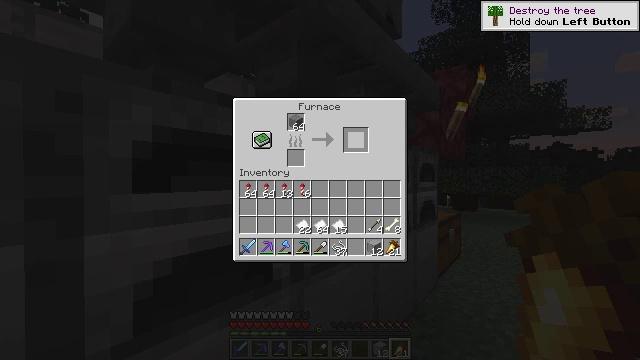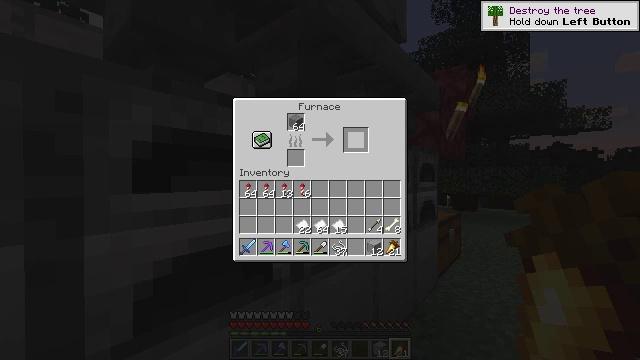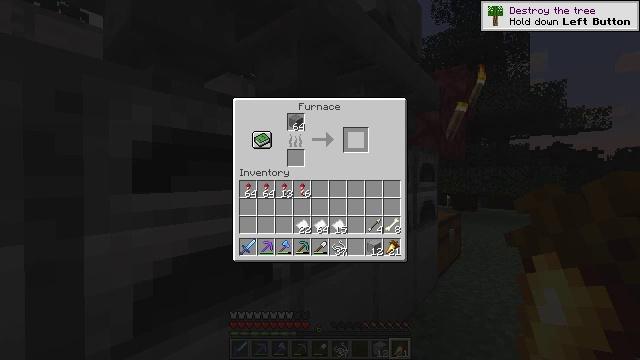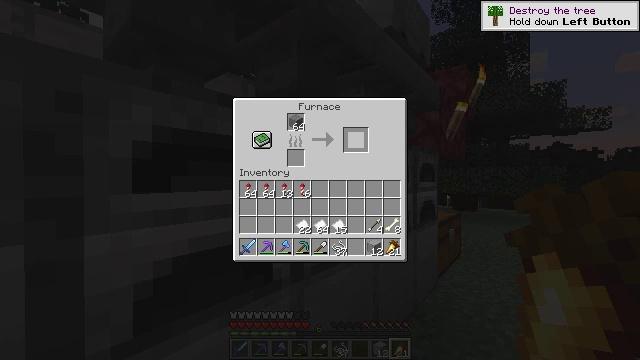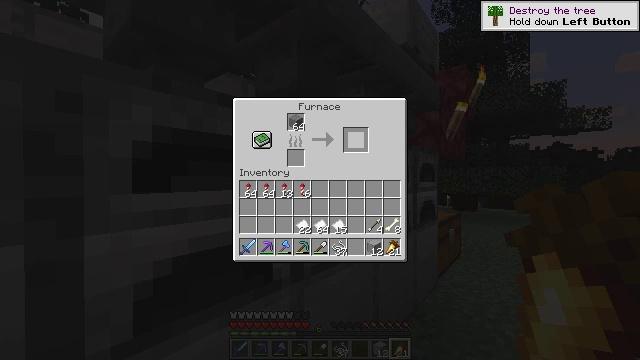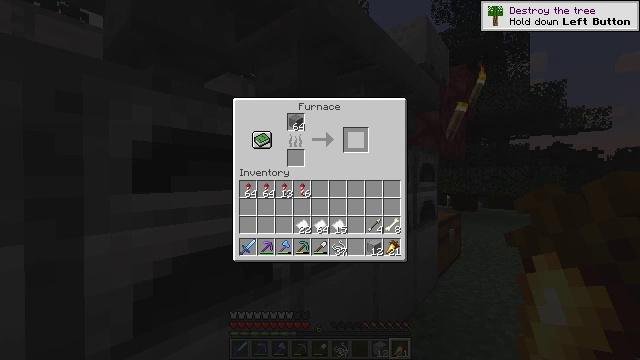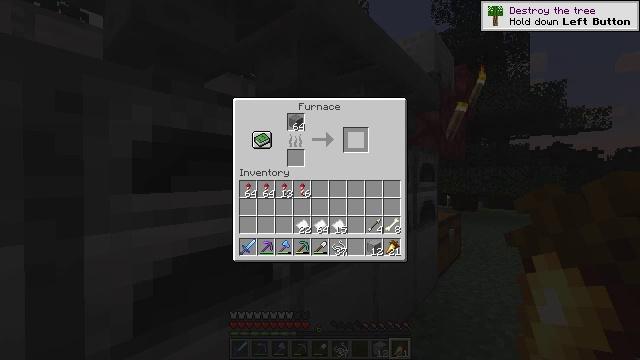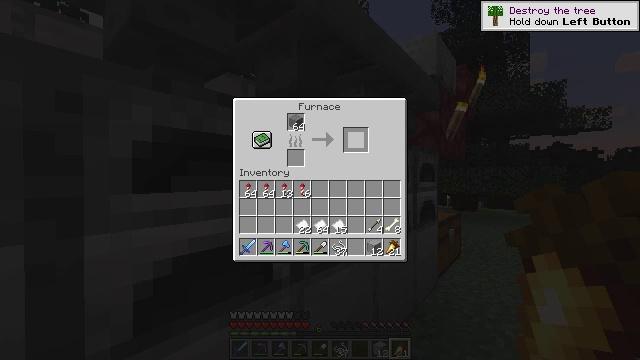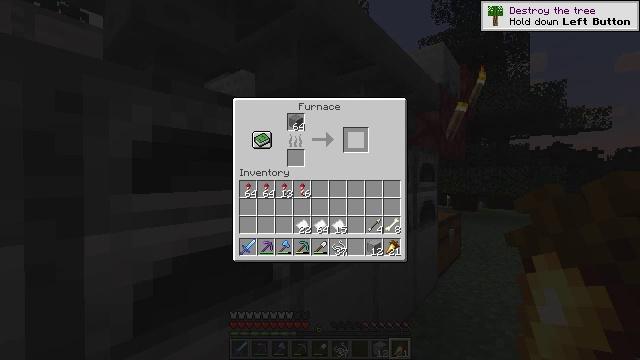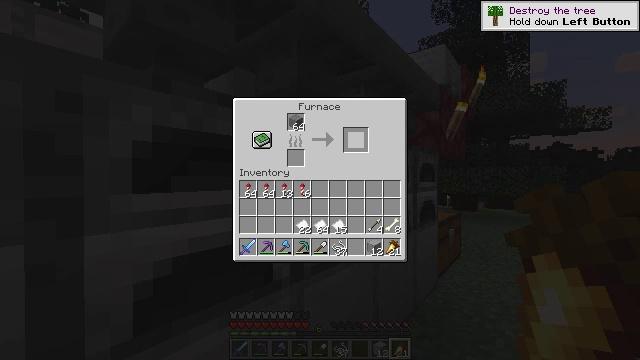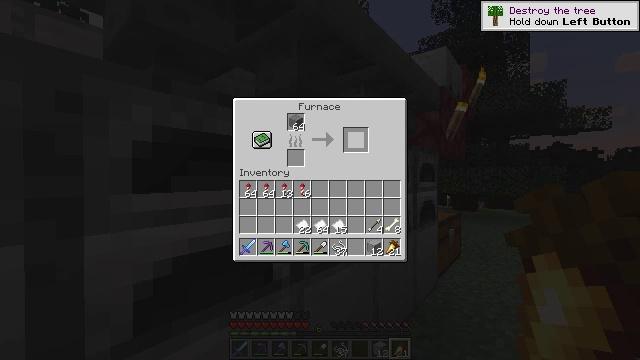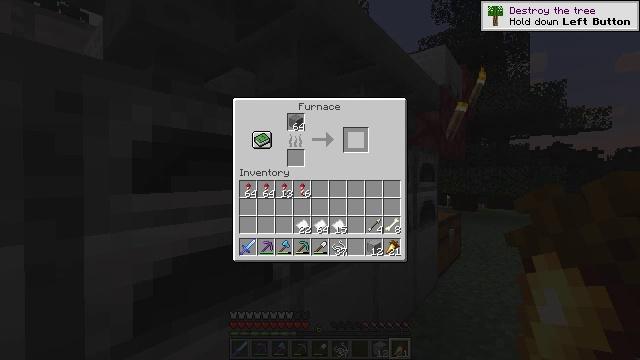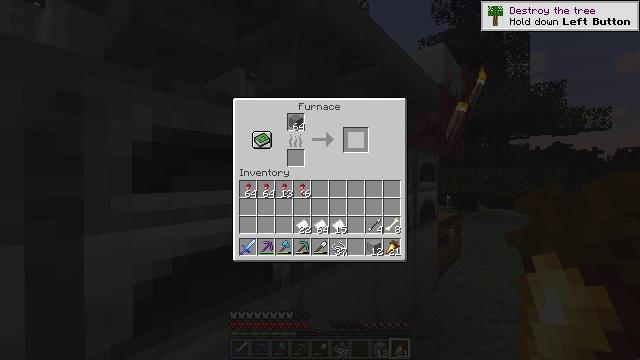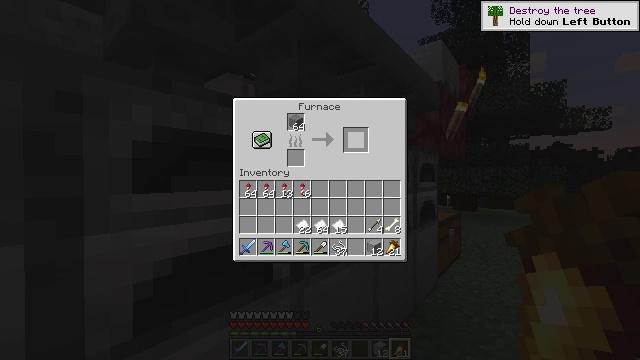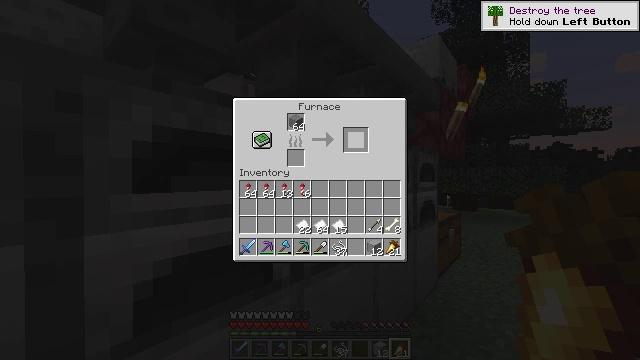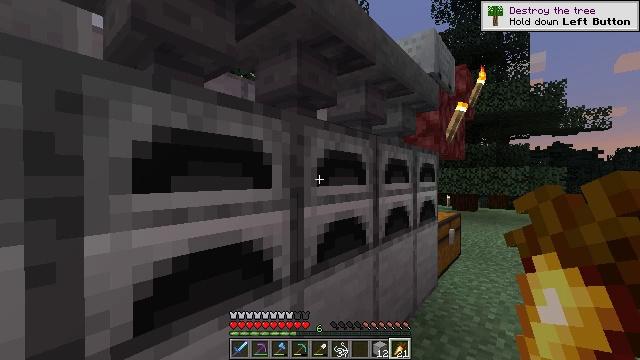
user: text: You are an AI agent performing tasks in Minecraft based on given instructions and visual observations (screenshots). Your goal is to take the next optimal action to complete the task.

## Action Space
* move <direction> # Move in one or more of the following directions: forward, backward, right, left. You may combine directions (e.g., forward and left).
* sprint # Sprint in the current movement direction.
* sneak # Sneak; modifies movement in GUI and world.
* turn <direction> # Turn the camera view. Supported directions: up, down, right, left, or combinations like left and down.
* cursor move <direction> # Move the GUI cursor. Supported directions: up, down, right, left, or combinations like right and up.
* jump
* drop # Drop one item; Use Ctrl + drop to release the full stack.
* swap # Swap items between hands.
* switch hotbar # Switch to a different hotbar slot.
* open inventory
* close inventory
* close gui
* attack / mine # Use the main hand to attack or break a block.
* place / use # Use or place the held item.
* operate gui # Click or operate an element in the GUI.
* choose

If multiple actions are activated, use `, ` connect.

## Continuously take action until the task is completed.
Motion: motion action
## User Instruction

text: Remove a golden carrot from the inventory.
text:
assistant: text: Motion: sneak
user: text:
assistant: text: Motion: sneak
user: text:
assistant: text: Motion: sneak
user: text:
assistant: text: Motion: sneak
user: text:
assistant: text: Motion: sneak
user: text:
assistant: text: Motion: sneak
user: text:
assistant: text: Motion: sneak
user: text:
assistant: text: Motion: sneak
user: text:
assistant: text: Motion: no_op
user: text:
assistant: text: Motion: no_op
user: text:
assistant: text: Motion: no_op
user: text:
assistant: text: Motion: no_op
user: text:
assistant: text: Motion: no_op
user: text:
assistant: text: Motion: no_op
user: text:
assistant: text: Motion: no_op
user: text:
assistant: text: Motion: no_op
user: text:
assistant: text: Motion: no_op
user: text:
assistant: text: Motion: no_op
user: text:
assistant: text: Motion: no_op
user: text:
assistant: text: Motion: turn right
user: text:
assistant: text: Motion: turn right
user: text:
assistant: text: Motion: turn right
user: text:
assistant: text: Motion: turn right
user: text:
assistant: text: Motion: turn right
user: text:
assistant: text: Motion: turn right
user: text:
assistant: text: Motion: no_op
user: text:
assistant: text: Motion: drop
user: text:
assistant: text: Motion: drop
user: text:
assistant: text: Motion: drop
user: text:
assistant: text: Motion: drop